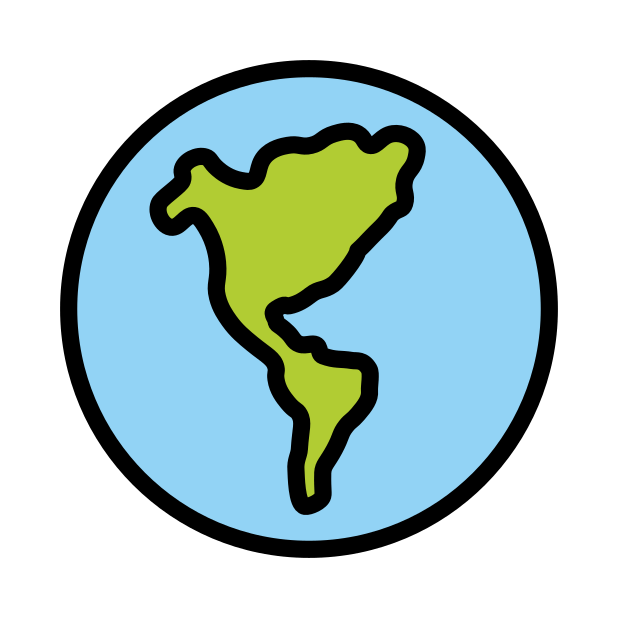
Emoji: 🌎
Name: earth globe americas
Unicode: 0x1f30e